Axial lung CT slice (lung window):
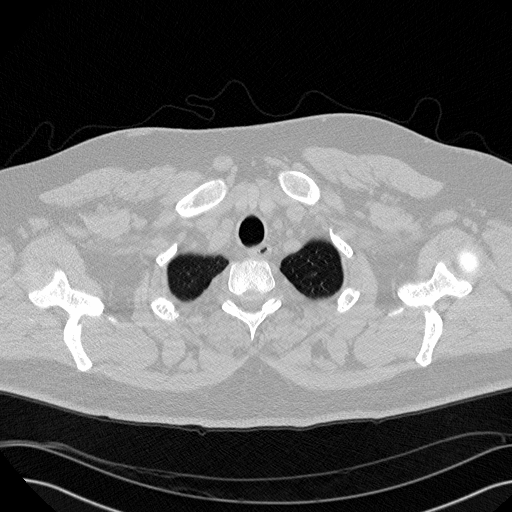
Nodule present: no